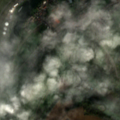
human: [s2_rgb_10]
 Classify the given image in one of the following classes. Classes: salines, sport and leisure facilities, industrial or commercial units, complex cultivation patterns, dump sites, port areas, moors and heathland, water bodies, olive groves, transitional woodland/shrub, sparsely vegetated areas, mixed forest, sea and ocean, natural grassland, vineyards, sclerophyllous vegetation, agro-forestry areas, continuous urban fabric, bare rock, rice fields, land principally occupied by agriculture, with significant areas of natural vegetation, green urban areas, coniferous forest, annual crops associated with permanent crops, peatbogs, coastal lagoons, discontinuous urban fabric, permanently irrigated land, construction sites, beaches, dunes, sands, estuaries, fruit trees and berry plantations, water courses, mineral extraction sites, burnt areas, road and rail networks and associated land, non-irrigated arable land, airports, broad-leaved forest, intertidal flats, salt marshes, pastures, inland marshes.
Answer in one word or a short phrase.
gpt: discontinuous urban fabric, road and rail networks and associated land, non-irrigated arable land, vineyards, pastures, land principally occupied by agriculture, with significant areas of natural vegetation, water courses